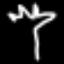
Label: palm tree